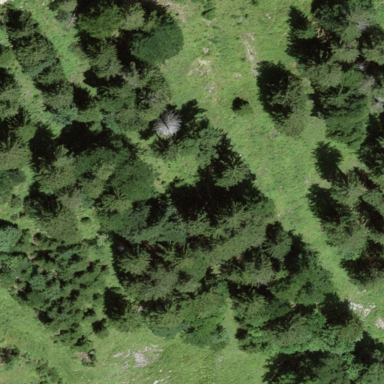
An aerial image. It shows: Forest area.